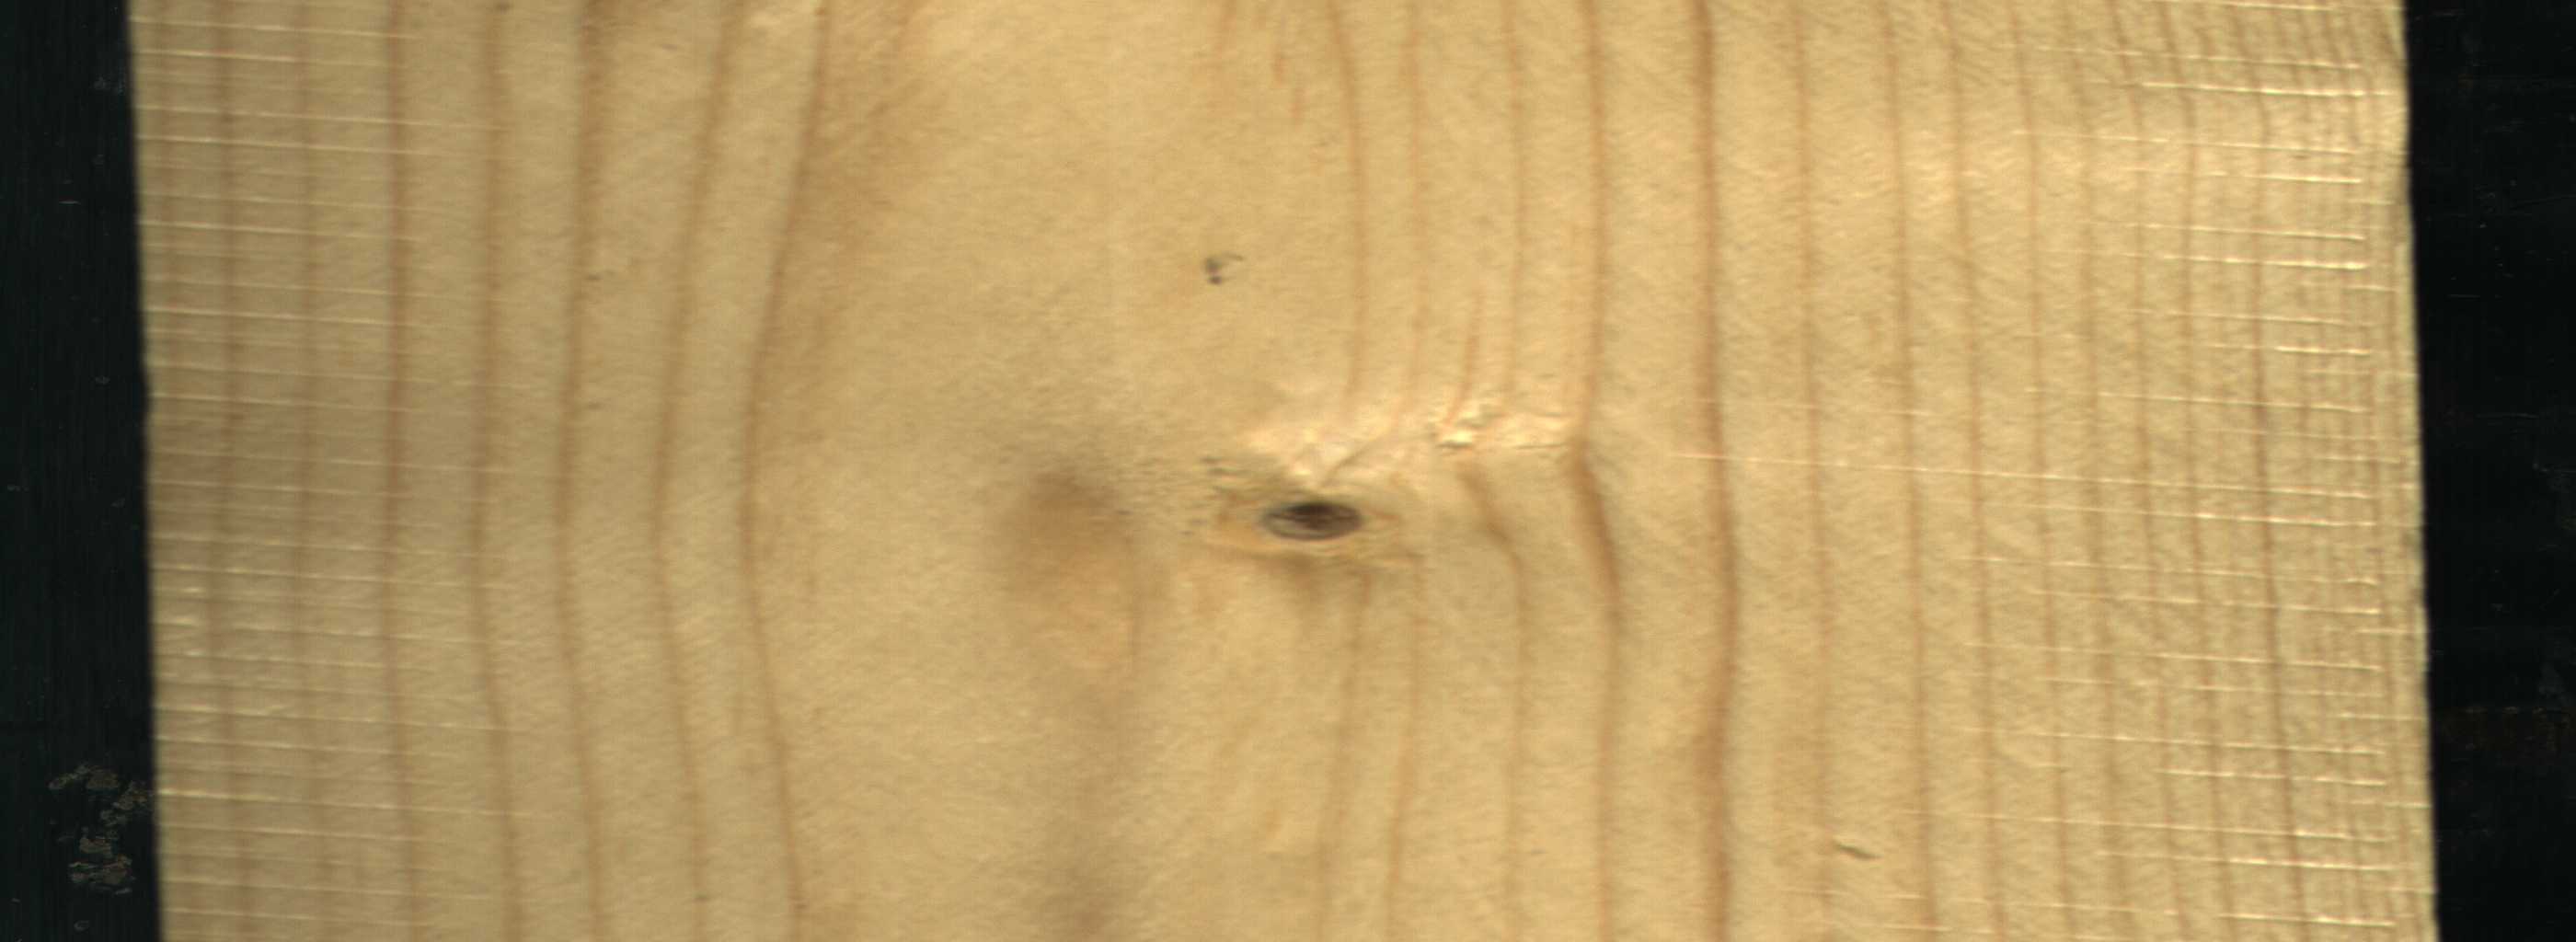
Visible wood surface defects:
Live_Knot